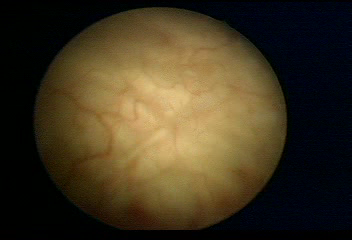
Modality: WLC
Class: Normal mucosa
Bladder cancer association: No